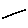
Label: line